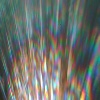
Label: sunburn